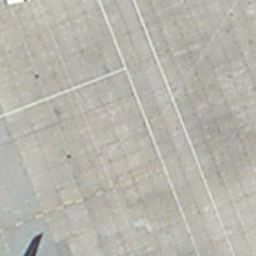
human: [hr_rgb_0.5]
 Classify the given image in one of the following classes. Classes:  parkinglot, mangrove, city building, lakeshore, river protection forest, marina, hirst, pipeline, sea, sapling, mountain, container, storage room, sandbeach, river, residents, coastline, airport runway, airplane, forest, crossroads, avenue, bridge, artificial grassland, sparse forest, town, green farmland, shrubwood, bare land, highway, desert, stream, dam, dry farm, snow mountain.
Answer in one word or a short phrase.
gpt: airport runway